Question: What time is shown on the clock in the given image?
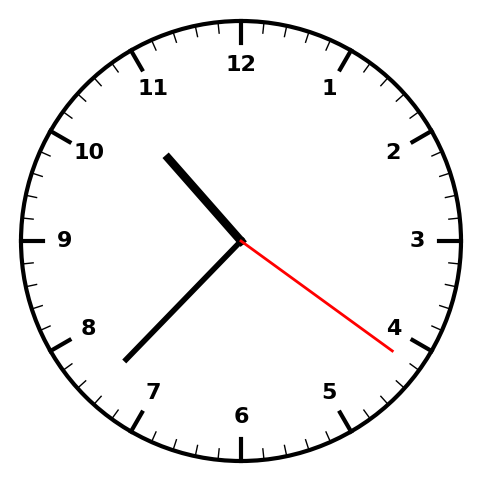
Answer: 10:37:21